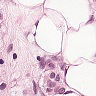
Metastatic tissue present: yes